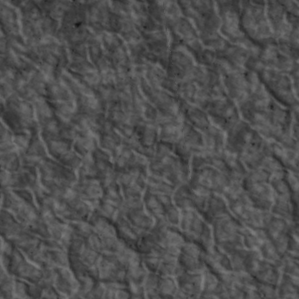
Label: non_frost